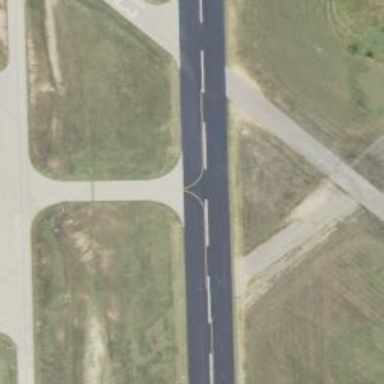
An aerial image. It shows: Image of taxiway at airport.